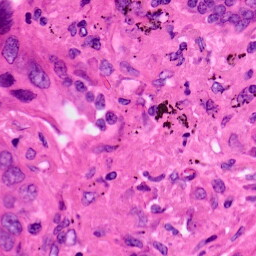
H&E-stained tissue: Lung